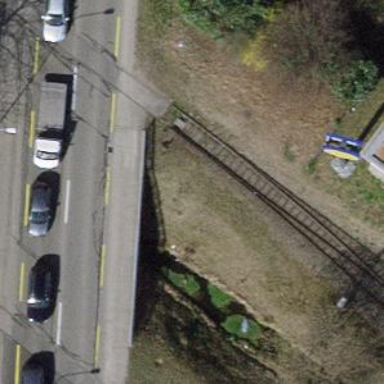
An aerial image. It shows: Railway switch.